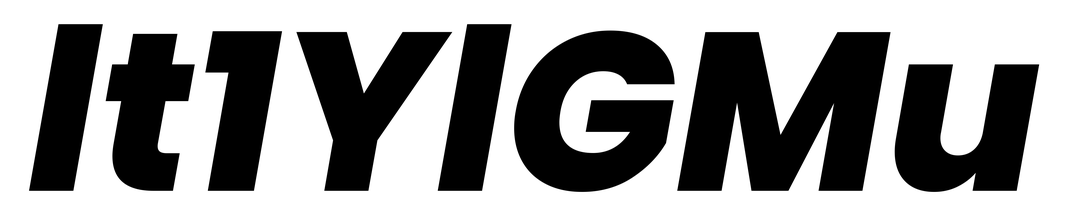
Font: Poppins-ExtraBoldItalic